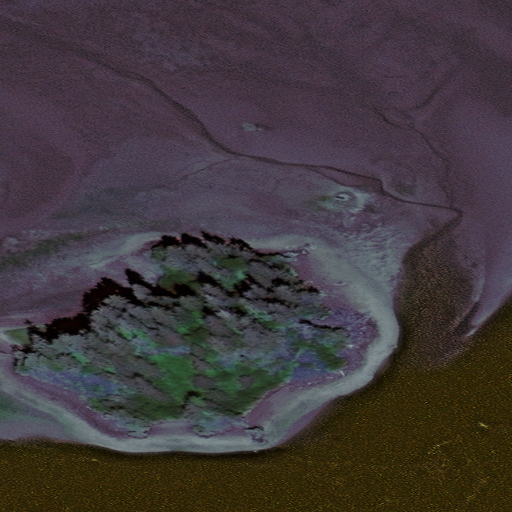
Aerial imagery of island in Alaska named Little Mummy Island containing only unknown